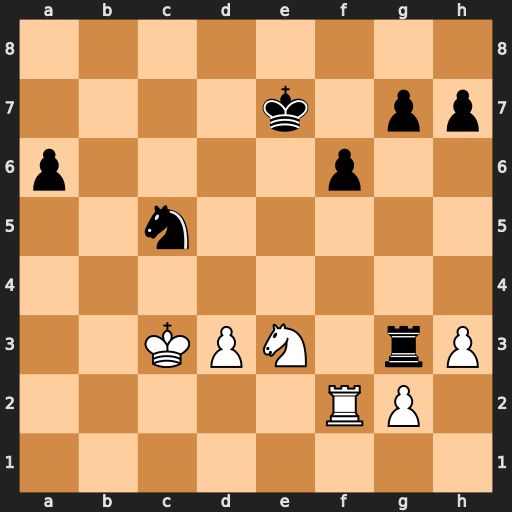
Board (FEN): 8/4k1pp/p4p2/2n5/8/2KPN1rP/5RP1/8
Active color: w
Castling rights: -
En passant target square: -
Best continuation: Nf5+ Ke6 Nxg3